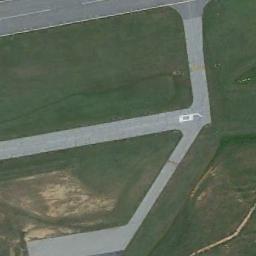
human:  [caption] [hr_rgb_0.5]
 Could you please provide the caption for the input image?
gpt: The runway is on the grass next to the bare land .

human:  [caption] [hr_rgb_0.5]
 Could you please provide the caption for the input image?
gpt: The runway on the lawn connects some other roads .

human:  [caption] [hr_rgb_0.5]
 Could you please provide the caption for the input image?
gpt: Next to the two connected runways is a green lawn with a white '6' sign on the runway .

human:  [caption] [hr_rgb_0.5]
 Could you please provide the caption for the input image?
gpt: The grass is around the runway .

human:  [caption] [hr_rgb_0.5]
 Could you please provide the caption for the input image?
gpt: There are green meadows beside the runway .